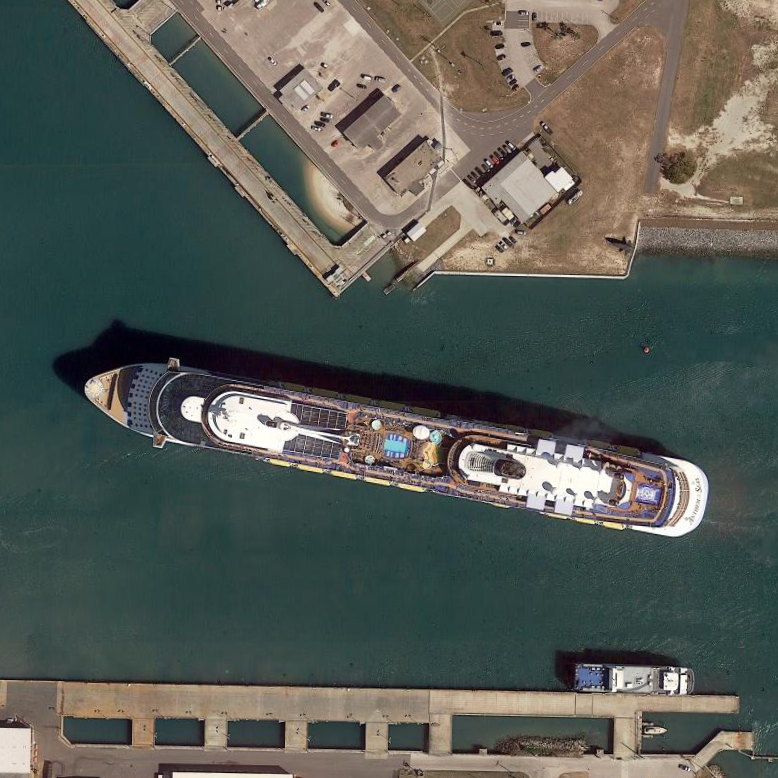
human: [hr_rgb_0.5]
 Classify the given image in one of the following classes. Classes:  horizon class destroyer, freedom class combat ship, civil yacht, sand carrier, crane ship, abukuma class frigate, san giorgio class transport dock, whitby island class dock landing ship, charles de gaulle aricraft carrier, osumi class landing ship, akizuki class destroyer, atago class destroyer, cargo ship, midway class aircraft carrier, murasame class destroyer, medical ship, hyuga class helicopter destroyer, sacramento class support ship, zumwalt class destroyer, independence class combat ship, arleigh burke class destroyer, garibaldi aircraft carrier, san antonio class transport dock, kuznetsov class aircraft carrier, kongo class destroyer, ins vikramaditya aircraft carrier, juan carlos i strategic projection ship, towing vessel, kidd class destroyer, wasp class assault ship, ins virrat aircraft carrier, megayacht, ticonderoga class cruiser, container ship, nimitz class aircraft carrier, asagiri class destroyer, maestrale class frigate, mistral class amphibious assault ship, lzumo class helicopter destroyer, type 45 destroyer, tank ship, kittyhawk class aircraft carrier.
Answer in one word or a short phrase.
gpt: Megayacht